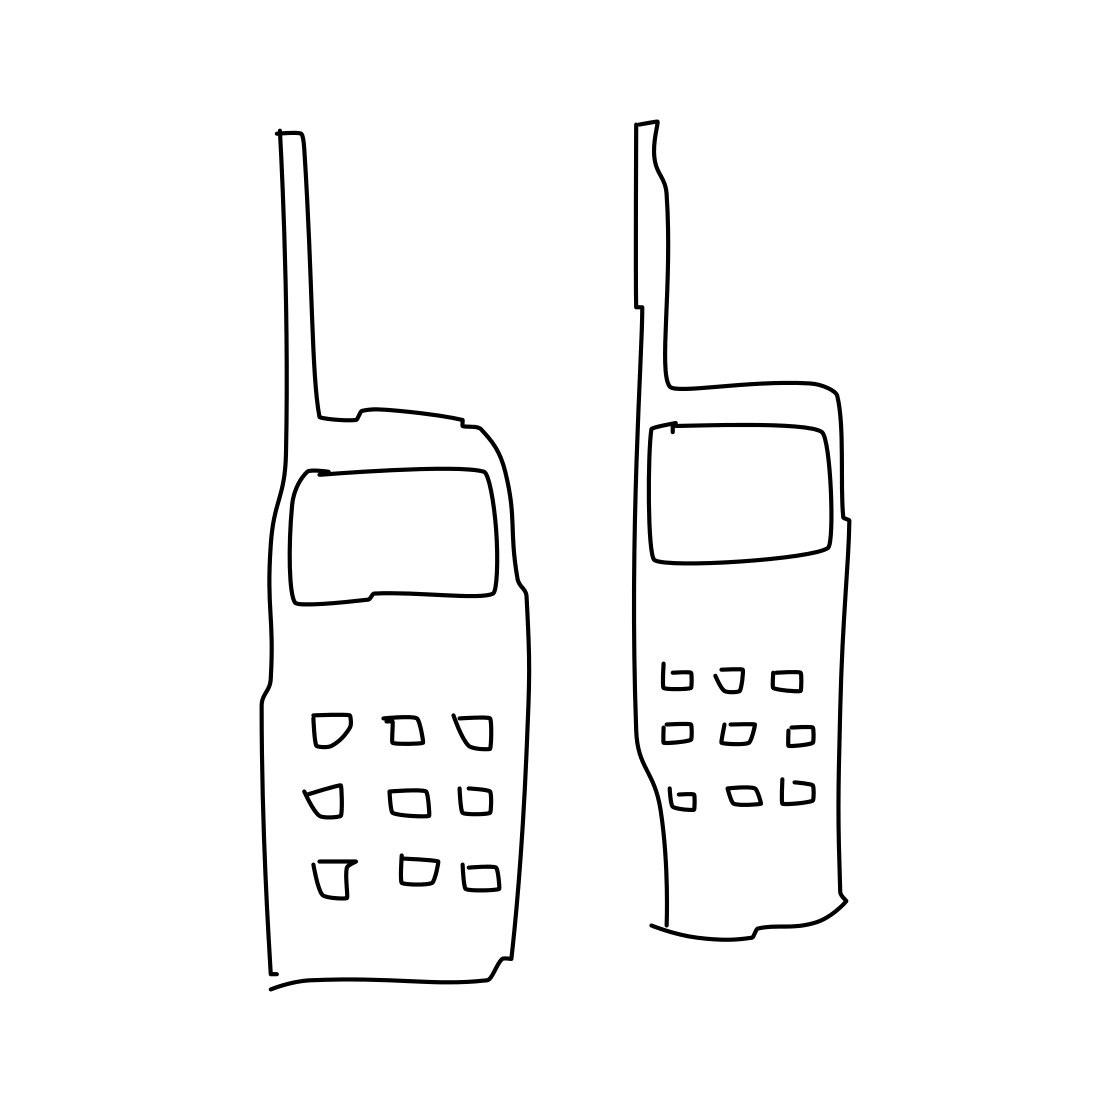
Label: walkie talkie